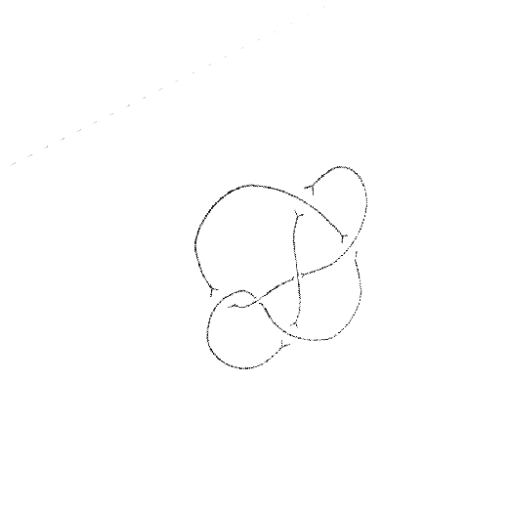
Crossing number: 6